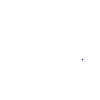
Particle: pion